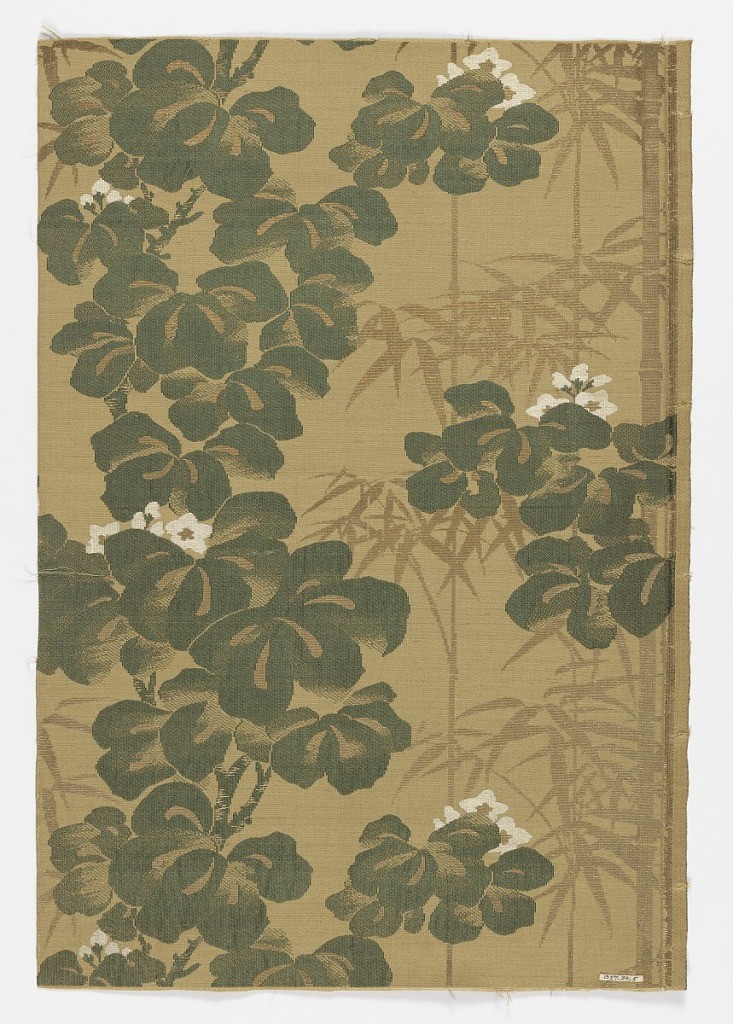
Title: Fragment
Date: late 19th century
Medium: silk, paper with applied gold foil Technique: plain compound twill
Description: Tan silk ground with design of flowering oxalis plants and bamboo foliage in green and white silks and gold paper.